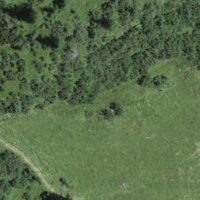
EUNIS habitat code: 31
Species observed at this site:
Corvus corone
Anthus trivialis
Sylvia borin
Troglodytes troglodytes
Anthus spinoletta
Lyrurus tetrix
Prunella modularis
Fringilla coelebs
Turdus viscivorus
Turdus merula
Phylloscopus collybita
Cuculus canorus
Nucifraga caryocatactes
Periparus ater